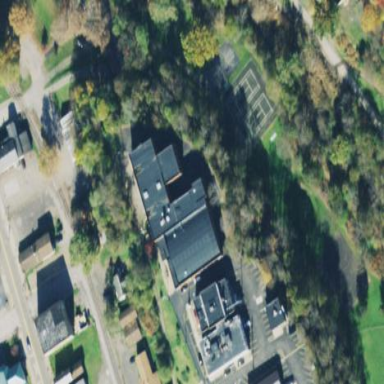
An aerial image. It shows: Town hall building.